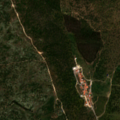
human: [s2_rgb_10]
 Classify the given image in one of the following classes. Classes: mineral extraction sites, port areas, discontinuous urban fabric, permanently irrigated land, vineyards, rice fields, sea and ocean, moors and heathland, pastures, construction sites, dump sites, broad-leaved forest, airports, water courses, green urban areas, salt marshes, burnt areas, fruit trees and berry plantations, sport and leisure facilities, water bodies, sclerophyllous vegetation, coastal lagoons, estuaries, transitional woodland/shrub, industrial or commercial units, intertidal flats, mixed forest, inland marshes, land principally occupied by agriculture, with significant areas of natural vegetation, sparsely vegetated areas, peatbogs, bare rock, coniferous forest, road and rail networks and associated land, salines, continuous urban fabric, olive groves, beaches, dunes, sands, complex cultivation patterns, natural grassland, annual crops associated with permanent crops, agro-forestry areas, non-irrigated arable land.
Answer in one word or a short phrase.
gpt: continuous urban fabric